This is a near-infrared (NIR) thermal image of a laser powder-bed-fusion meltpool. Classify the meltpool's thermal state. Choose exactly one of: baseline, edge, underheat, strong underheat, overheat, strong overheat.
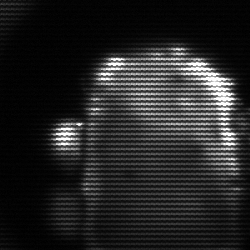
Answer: baseline